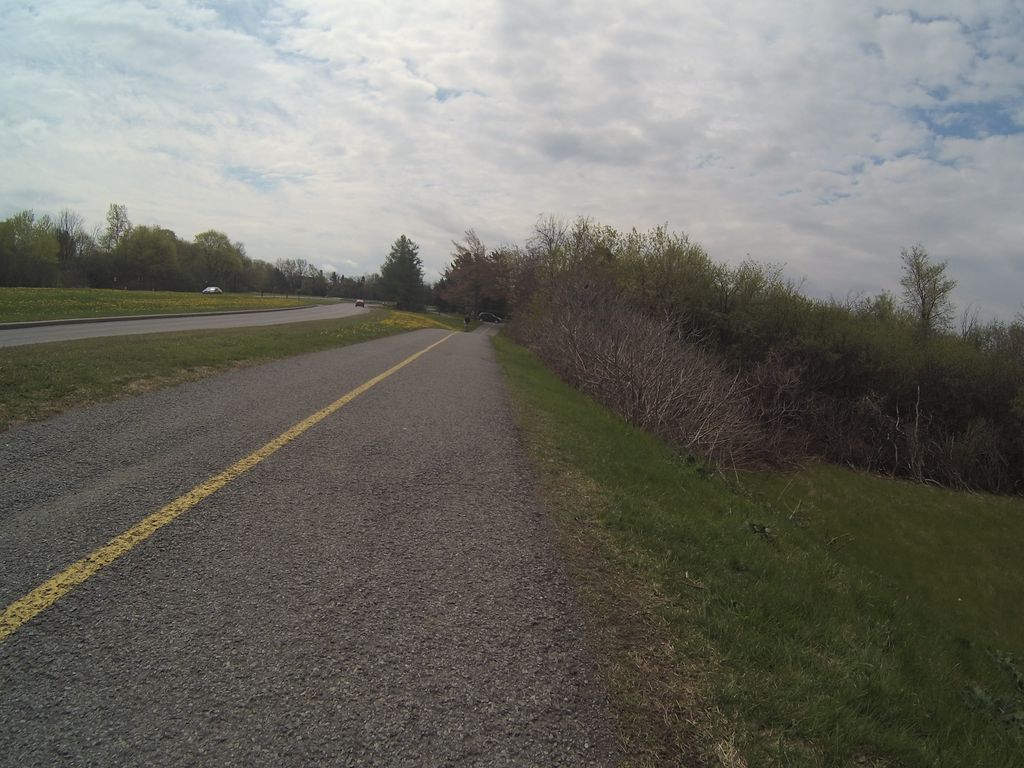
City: ottawa-gatineau